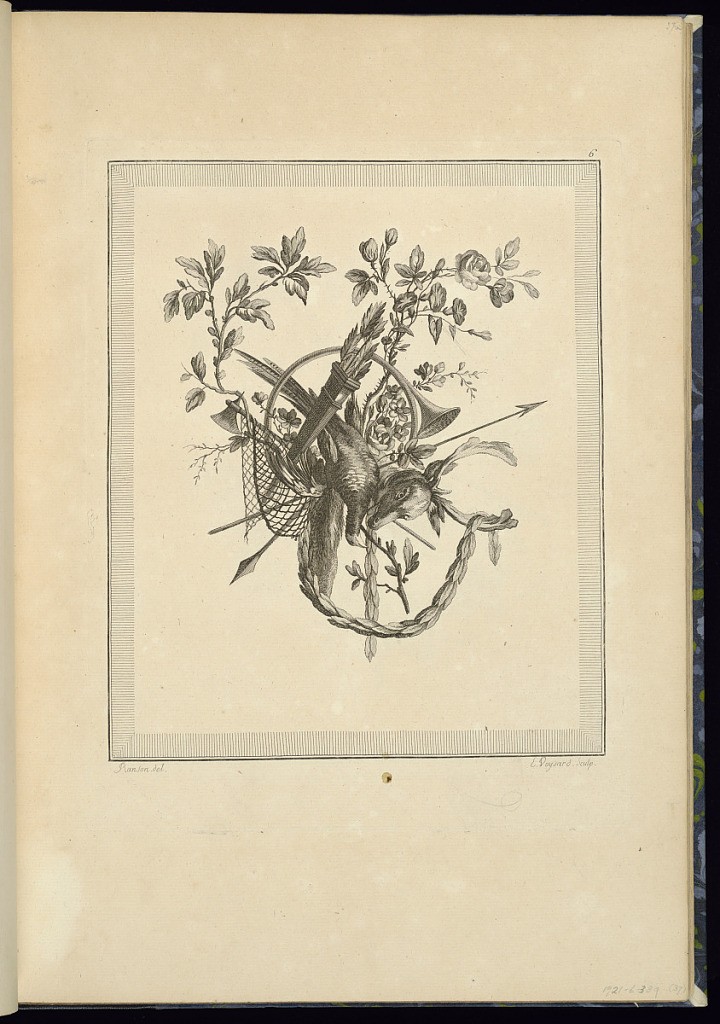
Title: Hunting Trophy Design
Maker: Pierre Ranson, French, 1736–1786
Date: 1778
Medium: Etching on laid paper
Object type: Print
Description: Design for a hunting trophy incorporating a horn, bird, deer's head, quiver of arrows, spears, net, axe, festoon of leaves, foliate branches, and flowers. The plate is numbered and signed.